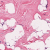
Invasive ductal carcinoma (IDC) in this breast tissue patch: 0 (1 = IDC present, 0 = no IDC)